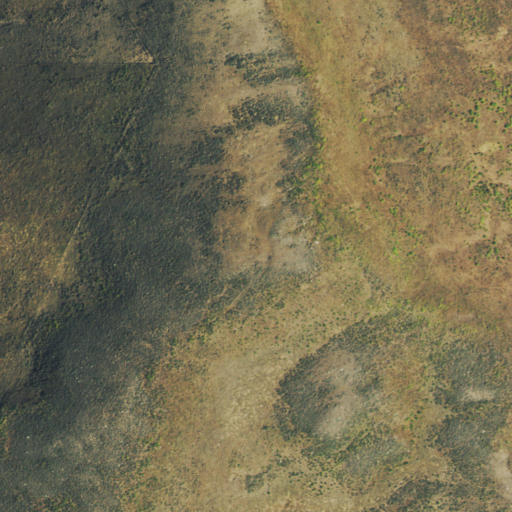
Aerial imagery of mountain in Colorado named Greenhorn Mountain containing shrub, evergreen forest, and deciduous forest